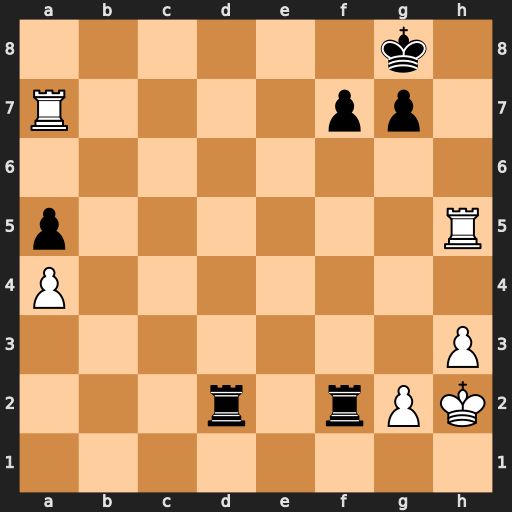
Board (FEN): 6k1/R4pp1/8/p6R/P7/7P/3r1rPK/8
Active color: w
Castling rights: -
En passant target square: -
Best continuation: Ra8+ Rd8 Rxd8#